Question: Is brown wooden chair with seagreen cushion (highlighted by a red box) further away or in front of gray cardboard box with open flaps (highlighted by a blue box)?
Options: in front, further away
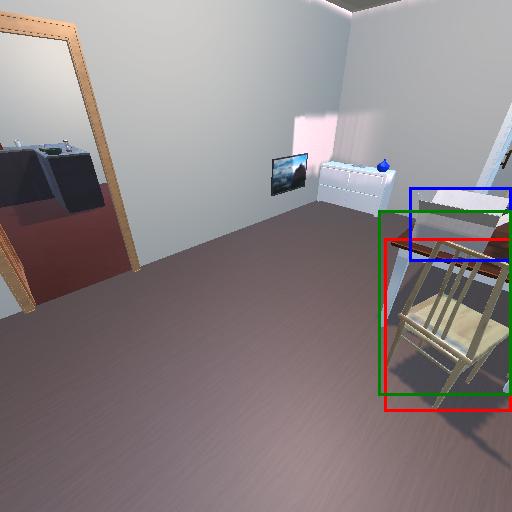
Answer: in front